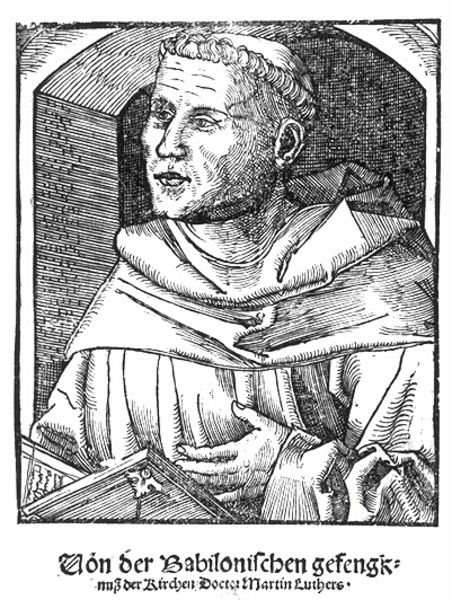
Titel: Bildnis des Martin Luther als Augustinermönch
Künstler: Johann Schott
Institution: (Seriendruck)
Schlagwörter: hand, kopf, mann, umhang, weiß, fenster, frisur, geste, grau, haar, hintergrund, mund, nase, ohr, profil, raum, schwarz, stirn, tür, zeichnung, blick, architektur, augen, bibel, falten, gesicht, kragen, rahmen, ärmel, bildnis, hals, herr, portrait, porträt, schauen, kirche, geistlicher, gewand, haare, kutte, mantel, brustbild, kinn, lippe, lippen, ohren, holzschnitt, schrift, wangen, ecke, bogen, grafik, graphik, schattierung, weis, rand, bischof, glatze, deutsch, faltenwurf, wange, dreiviertelprofil, tor, nische, buch, druck, schraffur, stich, schwarzweiß, text, beschriftung, stirnfalten, kranz, gesciht, einband, schläfe, gefängnis, halbprofil, runzeln, christlich, priester, mönch, luther, gelehrter, kupferstich, aufgeschlagen, altdeutsch, beschläge, kaputze, kapuze, kratzen, tonsur, zeile, martin, reformation, martin luther, inkunabel, reformator, babylon, cranach, lucas cranach, stirnrunzeln, lutter, junker jörg, babylonisch, babilonisch